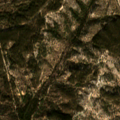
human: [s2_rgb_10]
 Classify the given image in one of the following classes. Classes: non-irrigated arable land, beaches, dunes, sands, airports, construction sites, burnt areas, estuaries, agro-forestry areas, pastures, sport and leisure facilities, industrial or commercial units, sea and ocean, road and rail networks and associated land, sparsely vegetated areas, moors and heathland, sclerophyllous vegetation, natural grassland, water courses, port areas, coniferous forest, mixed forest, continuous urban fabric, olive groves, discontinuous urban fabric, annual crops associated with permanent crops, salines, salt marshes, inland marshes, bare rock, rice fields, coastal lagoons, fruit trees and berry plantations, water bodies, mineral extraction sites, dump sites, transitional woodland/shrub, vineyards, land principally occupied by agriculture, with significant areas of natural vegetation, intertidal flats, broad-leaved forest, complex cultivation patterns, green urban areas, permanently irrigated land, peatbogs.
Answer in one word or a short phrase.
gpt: broad-leaved forest